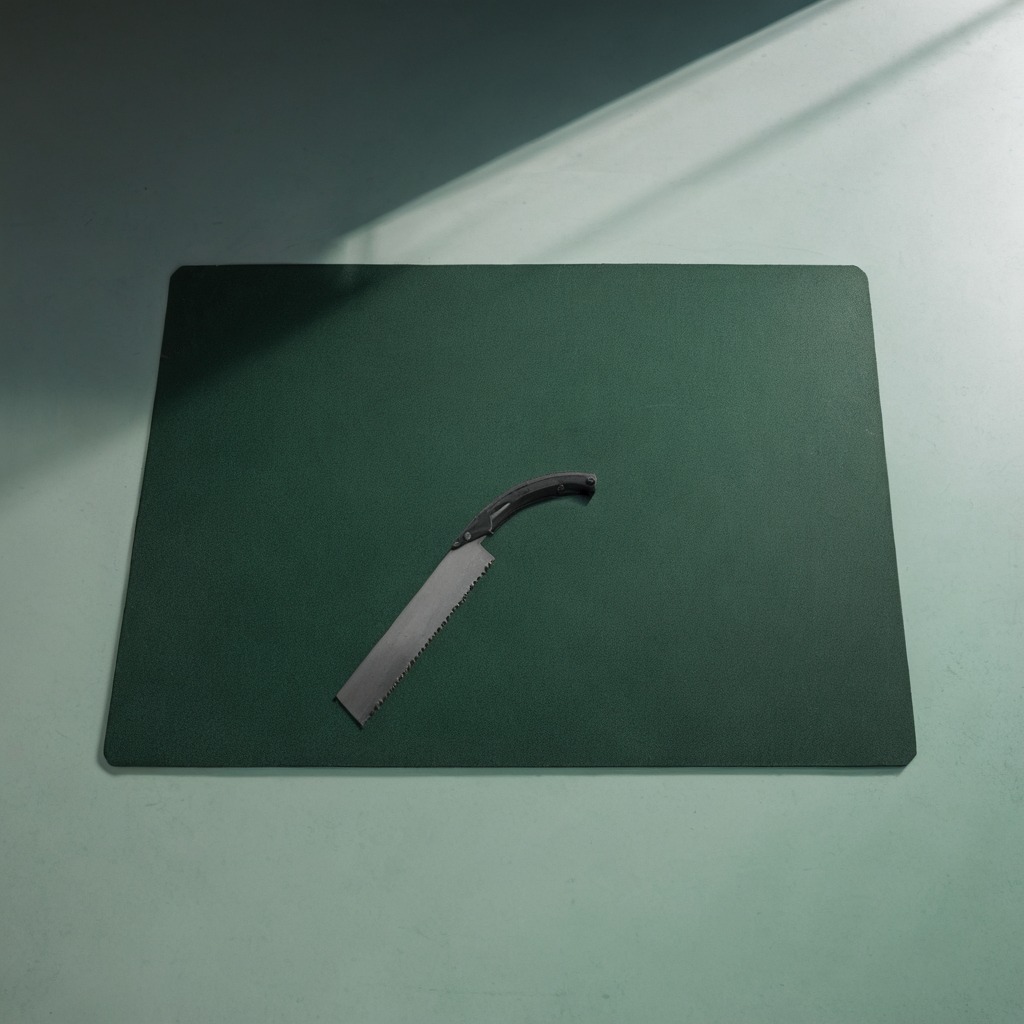
A metal saw is lying on a clean granite tabletop covered with a green rubber mat inside a workshop under bright overhead lighting crisp shadows high clarity worn but beneath the mat.